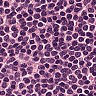
Metastatic tissue present: no